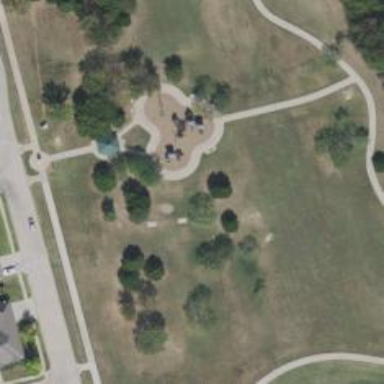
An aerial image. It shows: Disc golf hole as part of disc golf sport activity.